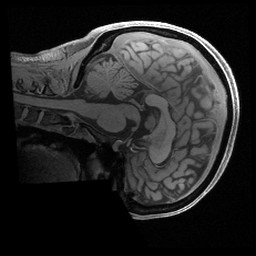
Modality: T1w
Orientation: sagittal
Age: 44
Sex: female
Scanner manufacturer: siemens
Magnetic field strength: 3 T
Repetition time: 2.4 s
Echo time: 0.00241 s